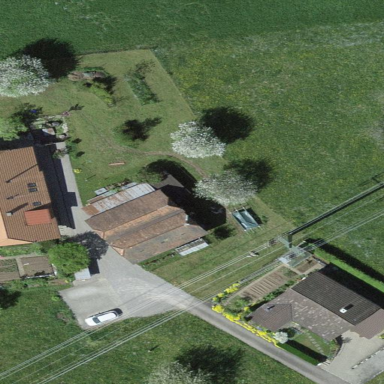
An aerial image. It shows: Farmyard area.